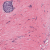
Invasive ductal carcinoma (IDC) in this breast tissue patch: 0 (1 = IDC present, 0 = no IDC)